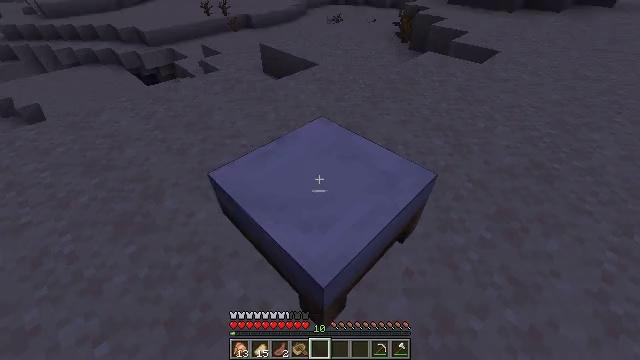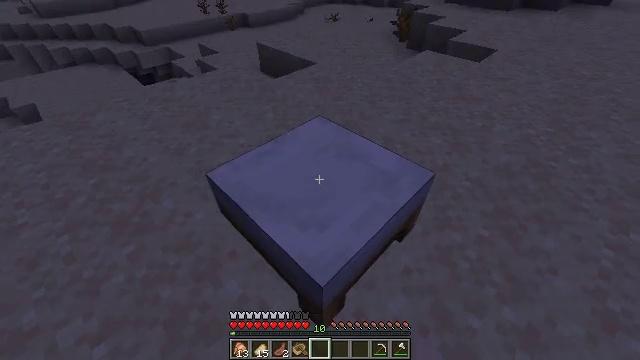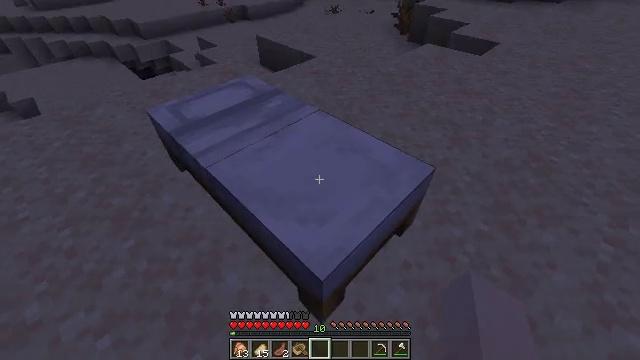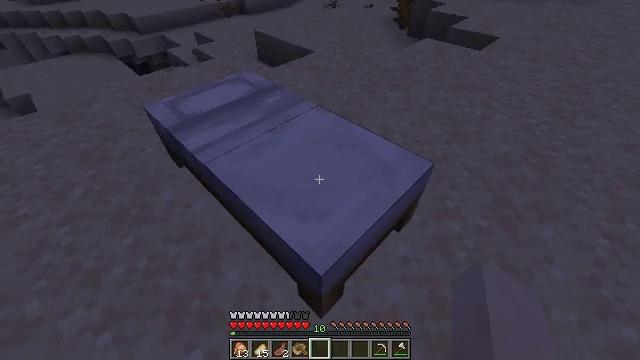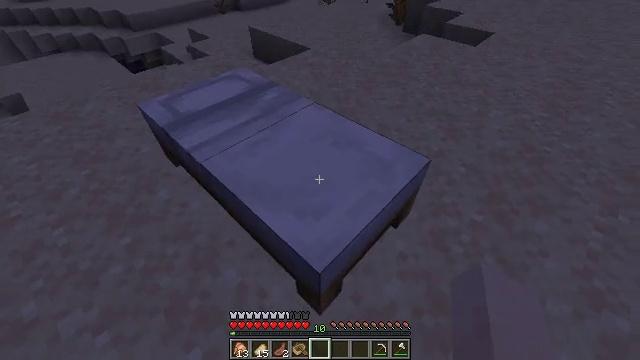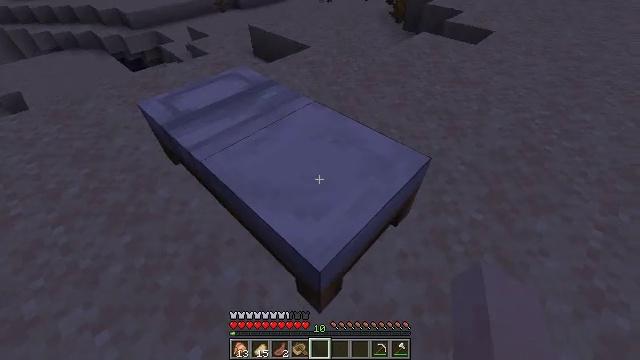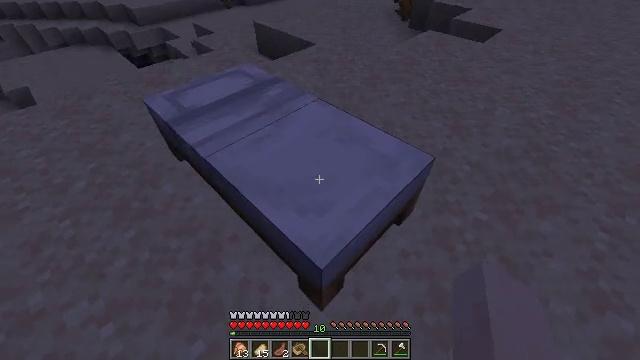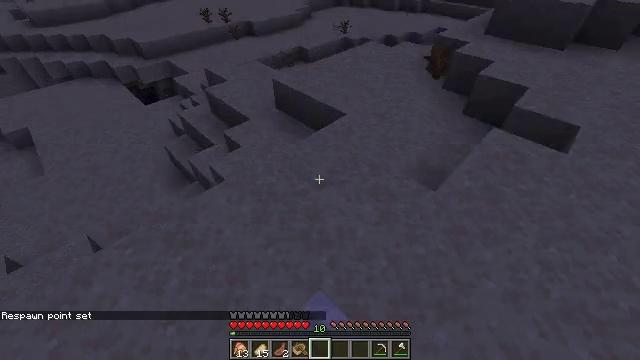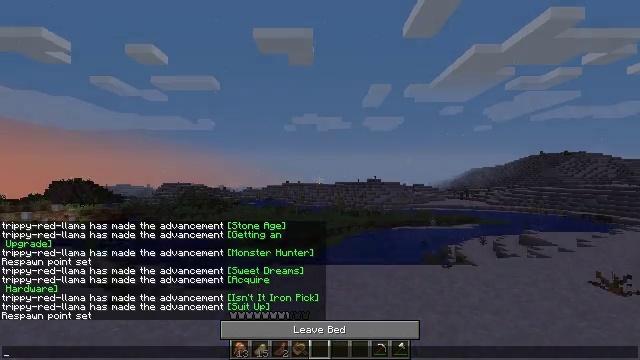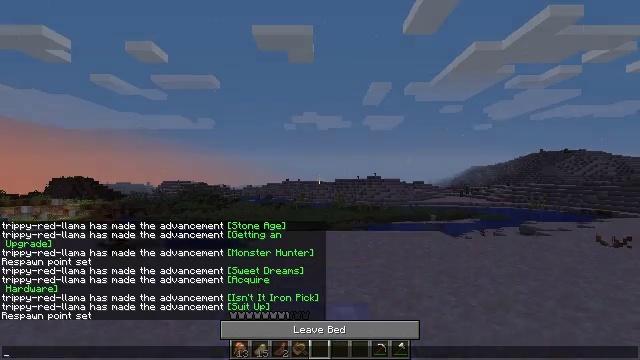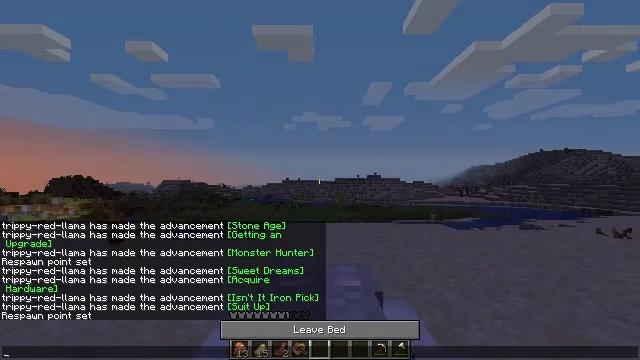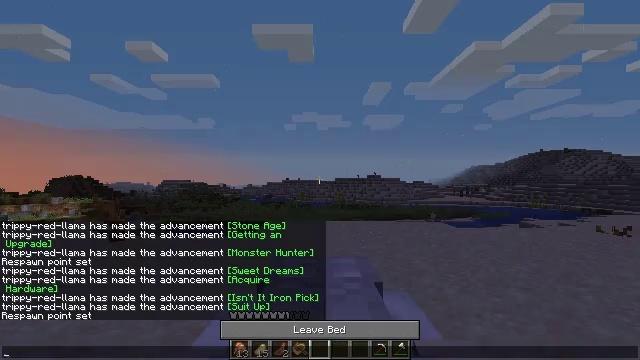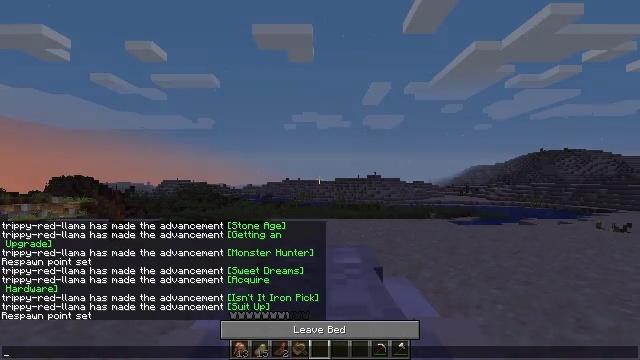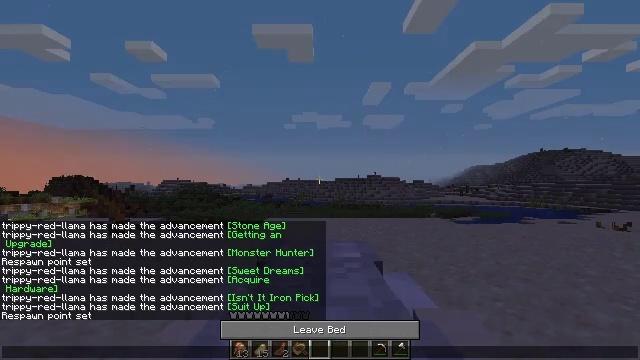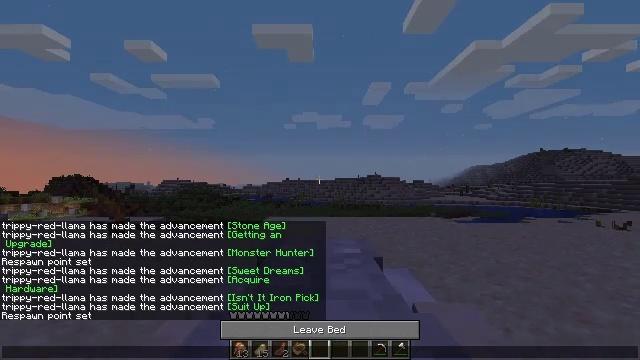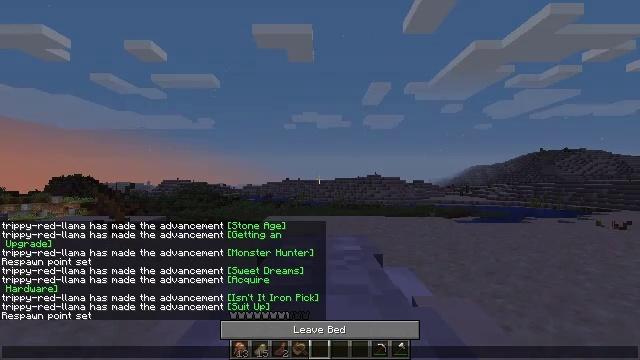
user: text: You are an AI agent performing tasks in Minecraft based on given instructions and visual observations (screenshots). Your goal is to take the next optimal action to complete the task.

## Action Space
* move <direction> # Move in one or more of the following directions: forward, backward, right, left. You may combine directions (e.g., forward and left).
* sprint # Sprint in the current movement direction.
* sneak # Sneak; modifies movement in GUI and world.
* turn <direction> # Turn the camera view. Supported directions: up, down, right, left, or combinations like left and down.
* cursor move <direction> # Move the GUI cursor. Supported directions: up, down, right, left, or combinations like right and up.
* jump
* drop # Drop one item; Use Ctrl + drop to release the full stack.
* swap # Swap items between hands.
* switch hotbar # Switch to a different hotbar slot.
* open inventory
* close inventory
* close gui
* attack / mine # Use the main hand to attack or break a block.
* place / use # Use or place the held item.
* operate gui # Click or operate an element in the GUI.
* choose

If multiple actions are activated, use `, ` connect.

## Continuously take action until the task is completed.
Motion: motion action
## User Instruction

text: Retrieve the white bed for later use.
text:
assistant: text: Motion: no_op
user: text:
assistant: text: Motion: turn down, use / place
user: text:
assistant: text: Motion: use / place
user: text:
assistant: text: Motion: no_op
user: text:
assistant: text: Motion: no_op
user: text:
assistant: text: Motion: turn left
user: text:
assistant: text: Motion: no_op
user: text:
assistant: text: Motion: no_op
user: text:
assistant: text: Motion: open gui
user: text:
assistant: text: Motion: no_op
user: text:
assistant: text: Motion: no_op
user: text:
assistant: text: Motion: no_op
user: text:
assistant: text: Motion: no_op
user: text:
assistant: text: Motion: no_op
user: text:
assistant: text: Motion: no_op
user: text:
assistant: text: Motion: no_op
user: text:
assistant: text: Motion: no_op
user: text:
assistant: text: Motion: no_op
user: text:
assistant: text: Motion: no_op
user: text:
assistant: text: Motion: no_op
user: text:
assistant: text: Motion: no_op
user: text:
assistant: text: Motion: no_op
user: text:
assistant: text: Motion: no_op
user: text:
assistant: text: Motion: no_op
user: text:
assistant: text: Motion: no_op
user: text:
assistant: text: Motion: no_op
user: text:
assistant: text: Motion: no_op
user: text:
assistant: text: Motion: no_op
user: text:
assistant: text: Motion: no_op
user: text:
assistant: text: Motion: no_op